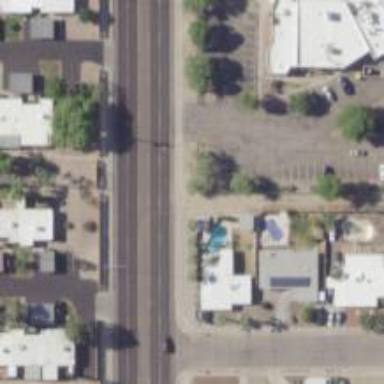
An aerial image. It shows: Alley classified as service road.